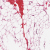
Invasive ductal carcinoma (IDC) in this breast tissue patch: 0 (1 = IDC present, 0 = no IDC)